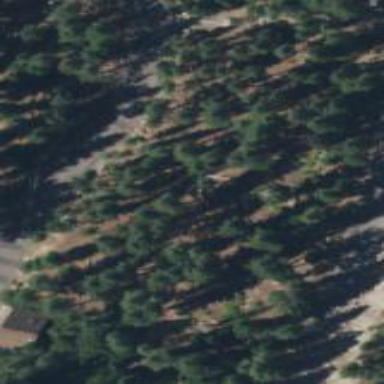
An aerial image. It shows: Forest with evergreen needle-leaved trees.